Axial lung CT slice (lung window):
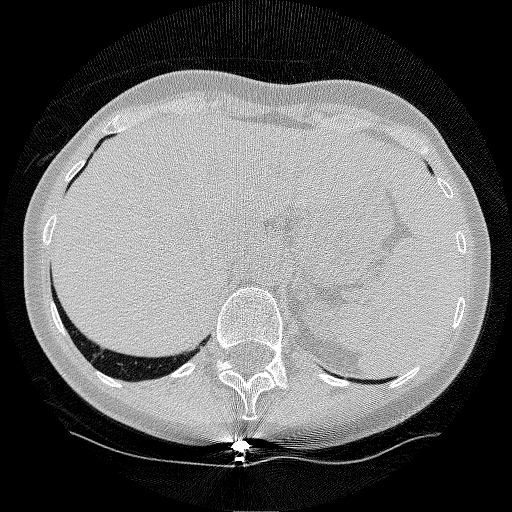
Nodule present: no